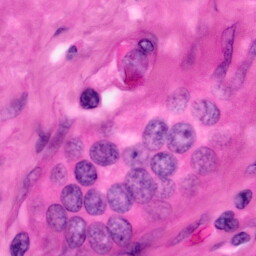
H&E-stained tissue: Pancreatic